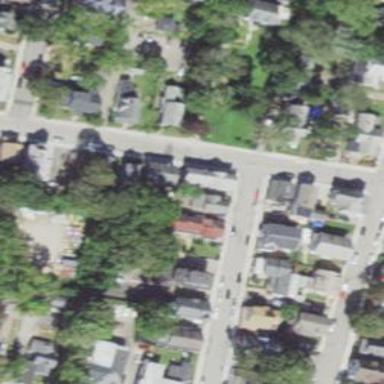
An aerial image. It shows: Residential driveway serving as service road.